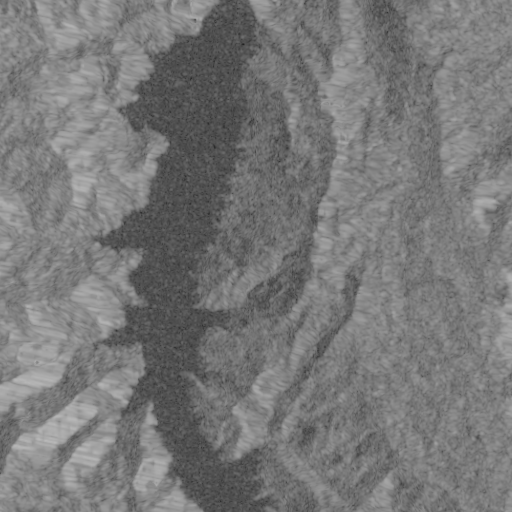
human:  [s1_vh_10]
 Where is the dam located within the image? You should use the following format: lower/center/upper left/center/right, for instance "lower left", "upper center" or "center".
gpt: The dam is located in the upper center of the image.
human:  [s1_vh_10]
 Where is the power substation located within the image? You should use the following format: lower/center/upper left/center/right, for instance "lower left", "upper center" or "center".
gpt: The power substation is located in the upper center of the image.
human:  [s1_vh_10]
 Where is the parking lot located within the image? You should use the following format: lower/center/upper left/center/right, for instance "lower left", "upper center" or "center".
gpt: There is no parking lot in the image.

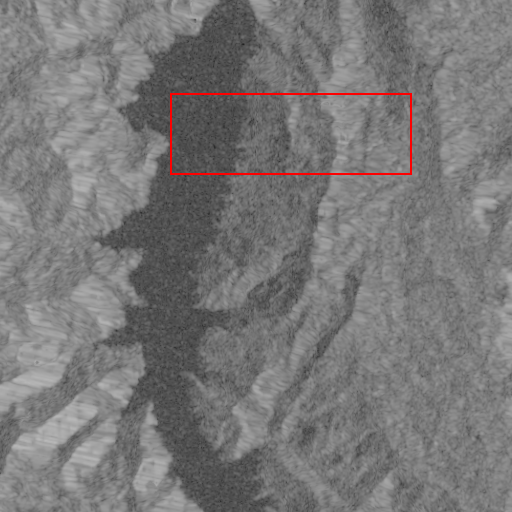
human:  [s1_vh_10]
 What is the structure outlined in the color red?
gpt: There is no red outline.
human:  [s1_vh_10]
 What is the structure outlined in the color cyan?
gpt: There is no structure outlined in cyan.